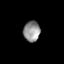
Tissue: skin
Cell type: Fibroblasts
Senescence score: 0.6799
Nuclear area (px): 334
Mean DAPI intensity: 144.967